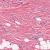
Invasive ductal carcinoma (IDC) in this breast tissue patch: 1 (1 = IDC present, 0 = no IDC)